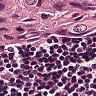
Metastatic tissue present: yes